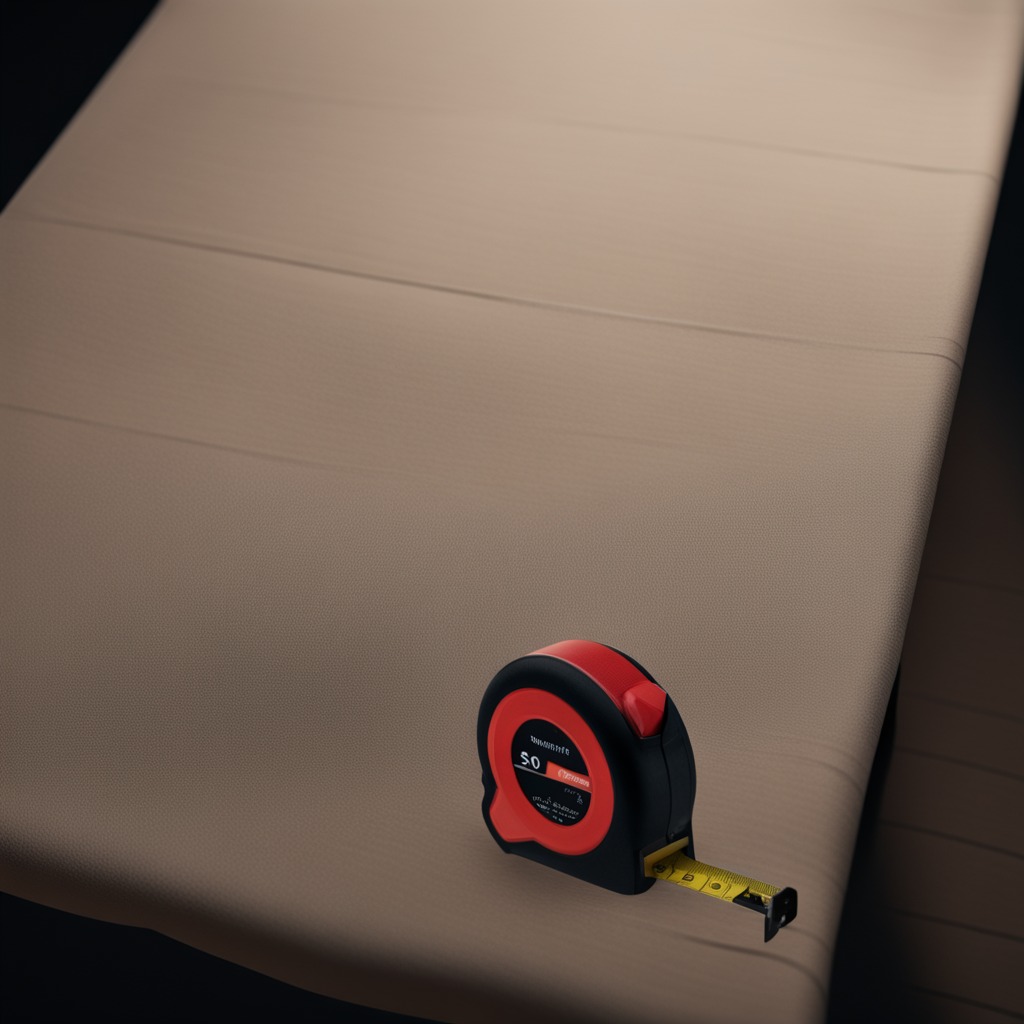
A measuring tape is lying on the wooden table.